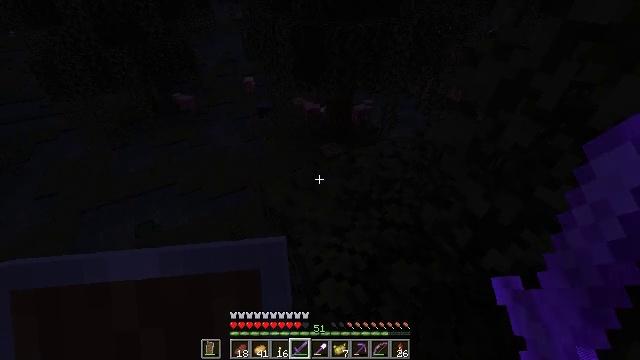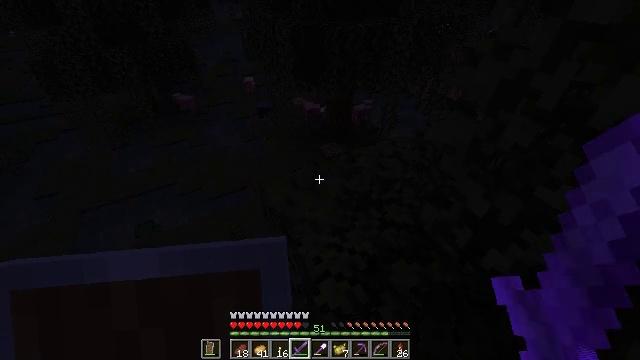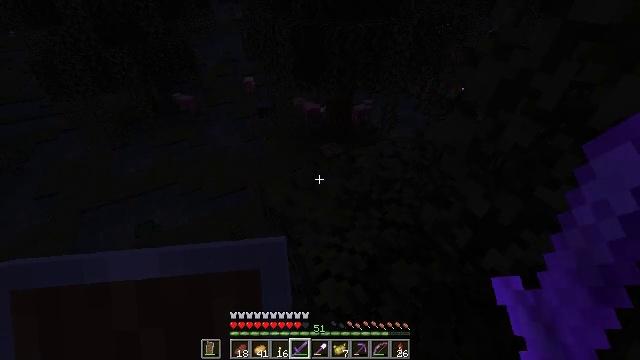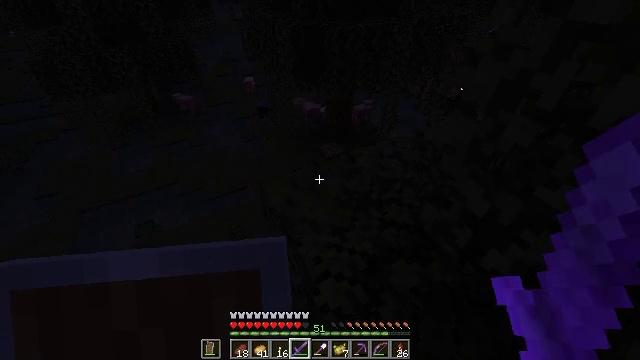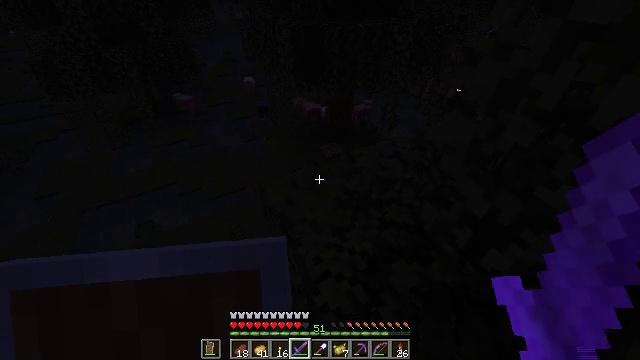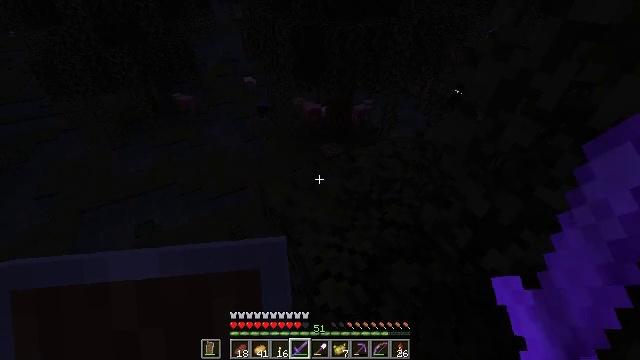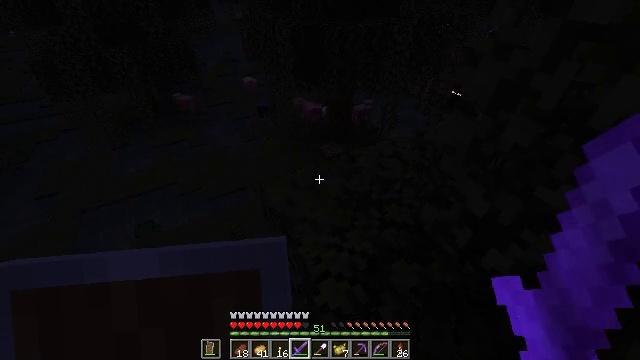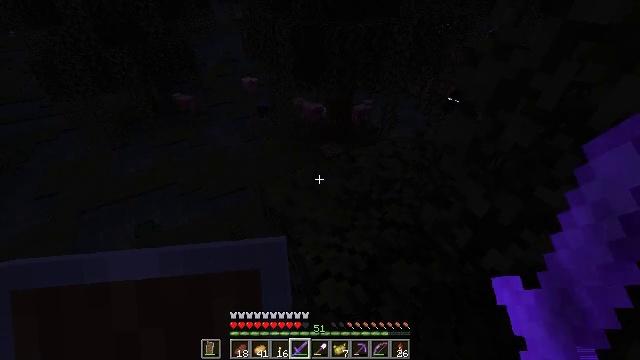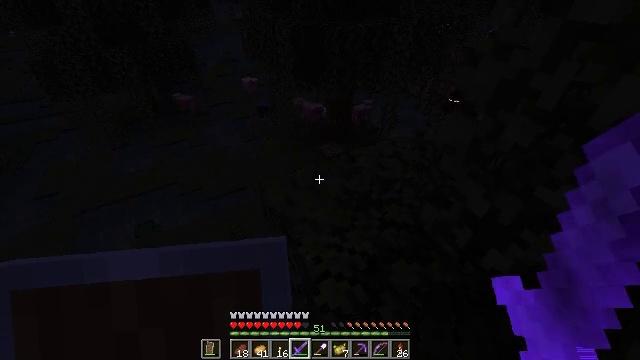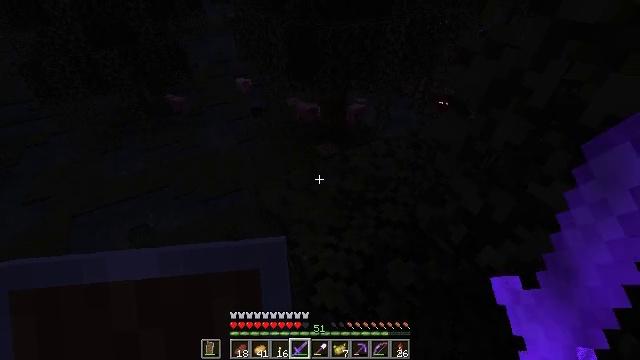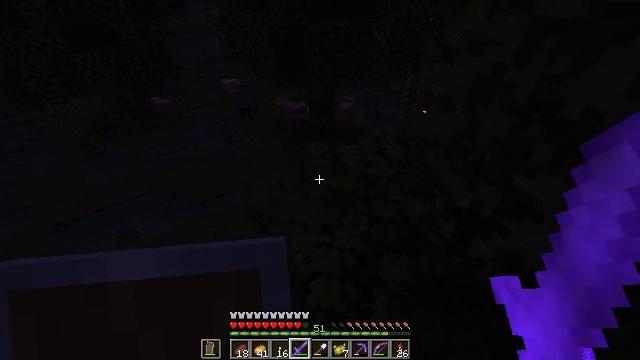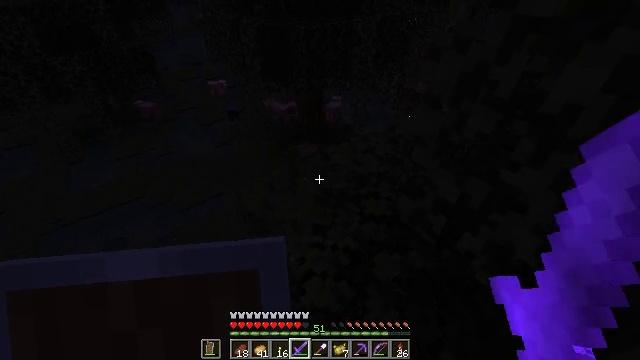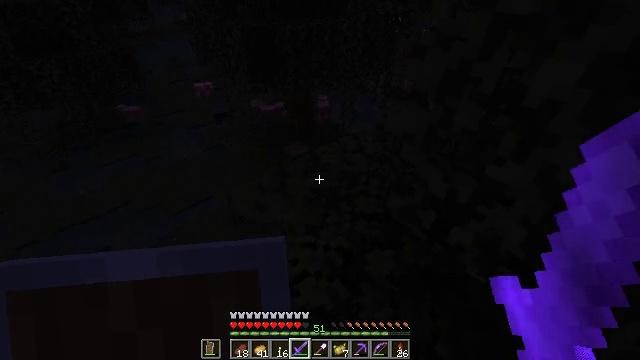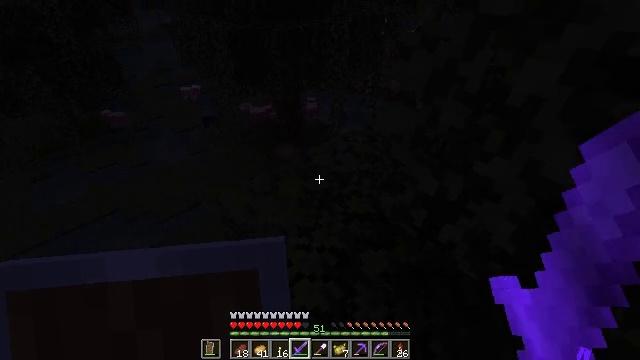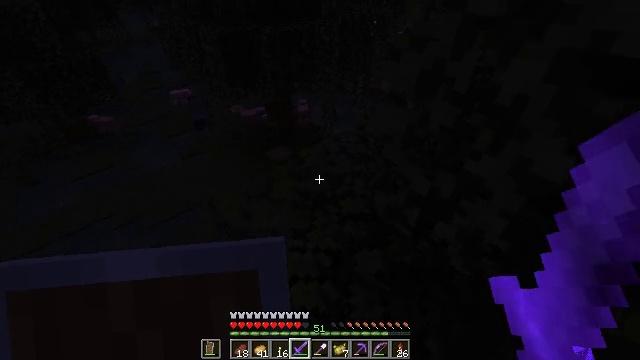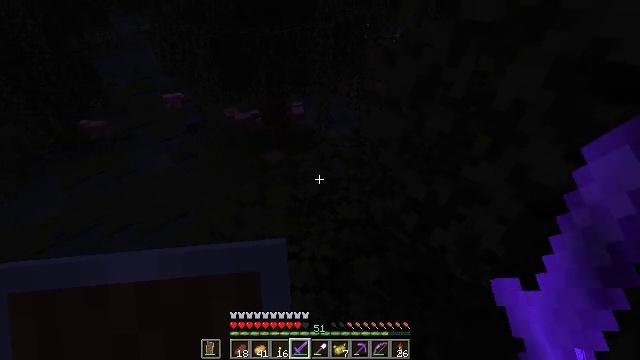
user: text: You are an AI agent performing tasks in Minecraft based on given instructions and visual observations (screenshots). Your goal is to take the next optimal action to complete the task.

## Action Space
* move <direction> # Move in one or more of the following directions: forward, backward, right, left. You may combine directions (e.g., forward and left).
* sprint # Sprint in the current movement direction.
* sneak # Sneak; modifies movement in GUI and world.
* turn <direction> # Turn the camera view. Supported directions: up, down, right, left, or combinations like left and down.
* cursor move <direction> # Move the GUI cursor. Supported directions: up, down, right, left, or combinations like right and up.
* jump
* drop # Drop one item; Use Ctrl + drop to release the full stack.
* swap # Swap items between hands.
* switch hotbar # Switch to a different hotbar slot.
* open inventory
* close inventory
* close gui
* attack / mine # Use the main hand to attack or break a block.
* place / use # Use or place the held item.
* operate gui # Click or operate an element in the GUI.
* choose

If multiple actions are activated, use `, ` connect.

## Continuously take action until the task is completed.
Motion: motion action
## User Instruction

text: Hunt a slime.
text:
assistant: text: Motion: no_op
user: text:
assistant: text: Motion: no_op
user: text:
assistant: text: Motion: no_op
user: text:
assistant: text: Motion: no_op
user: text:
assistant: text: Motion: no_op
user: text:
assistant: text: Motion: no_op
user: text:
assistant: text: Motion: no_op
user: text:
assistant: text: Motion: no_op
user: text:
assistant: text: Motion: turn right
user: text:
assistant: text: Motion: turn right
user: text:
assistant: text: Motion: turn right
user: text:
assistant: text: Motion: turn right
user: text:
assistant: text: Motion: turn right
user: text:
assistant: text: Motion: turn right
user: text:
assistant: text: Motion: move forward, turn right
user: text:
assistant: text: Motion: move forward
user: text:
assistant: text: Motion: move forward
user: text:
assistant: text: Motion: move forward
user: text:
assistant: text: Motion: move forward
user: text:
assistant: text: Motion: move forward
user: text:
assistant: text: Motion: move forward
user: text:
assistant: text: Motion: move forward
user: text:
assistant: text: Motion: no_op
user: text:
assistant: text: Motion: no_op
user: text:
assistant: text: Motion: no_op
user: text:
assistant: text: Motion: no_op
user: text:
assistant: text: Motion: no_op
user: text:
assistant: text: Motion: no_op
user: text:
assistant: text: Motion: no_op
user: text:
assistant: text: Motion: no_op